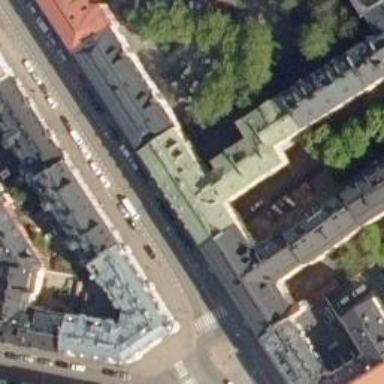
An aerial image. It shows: Block building.